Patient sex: M
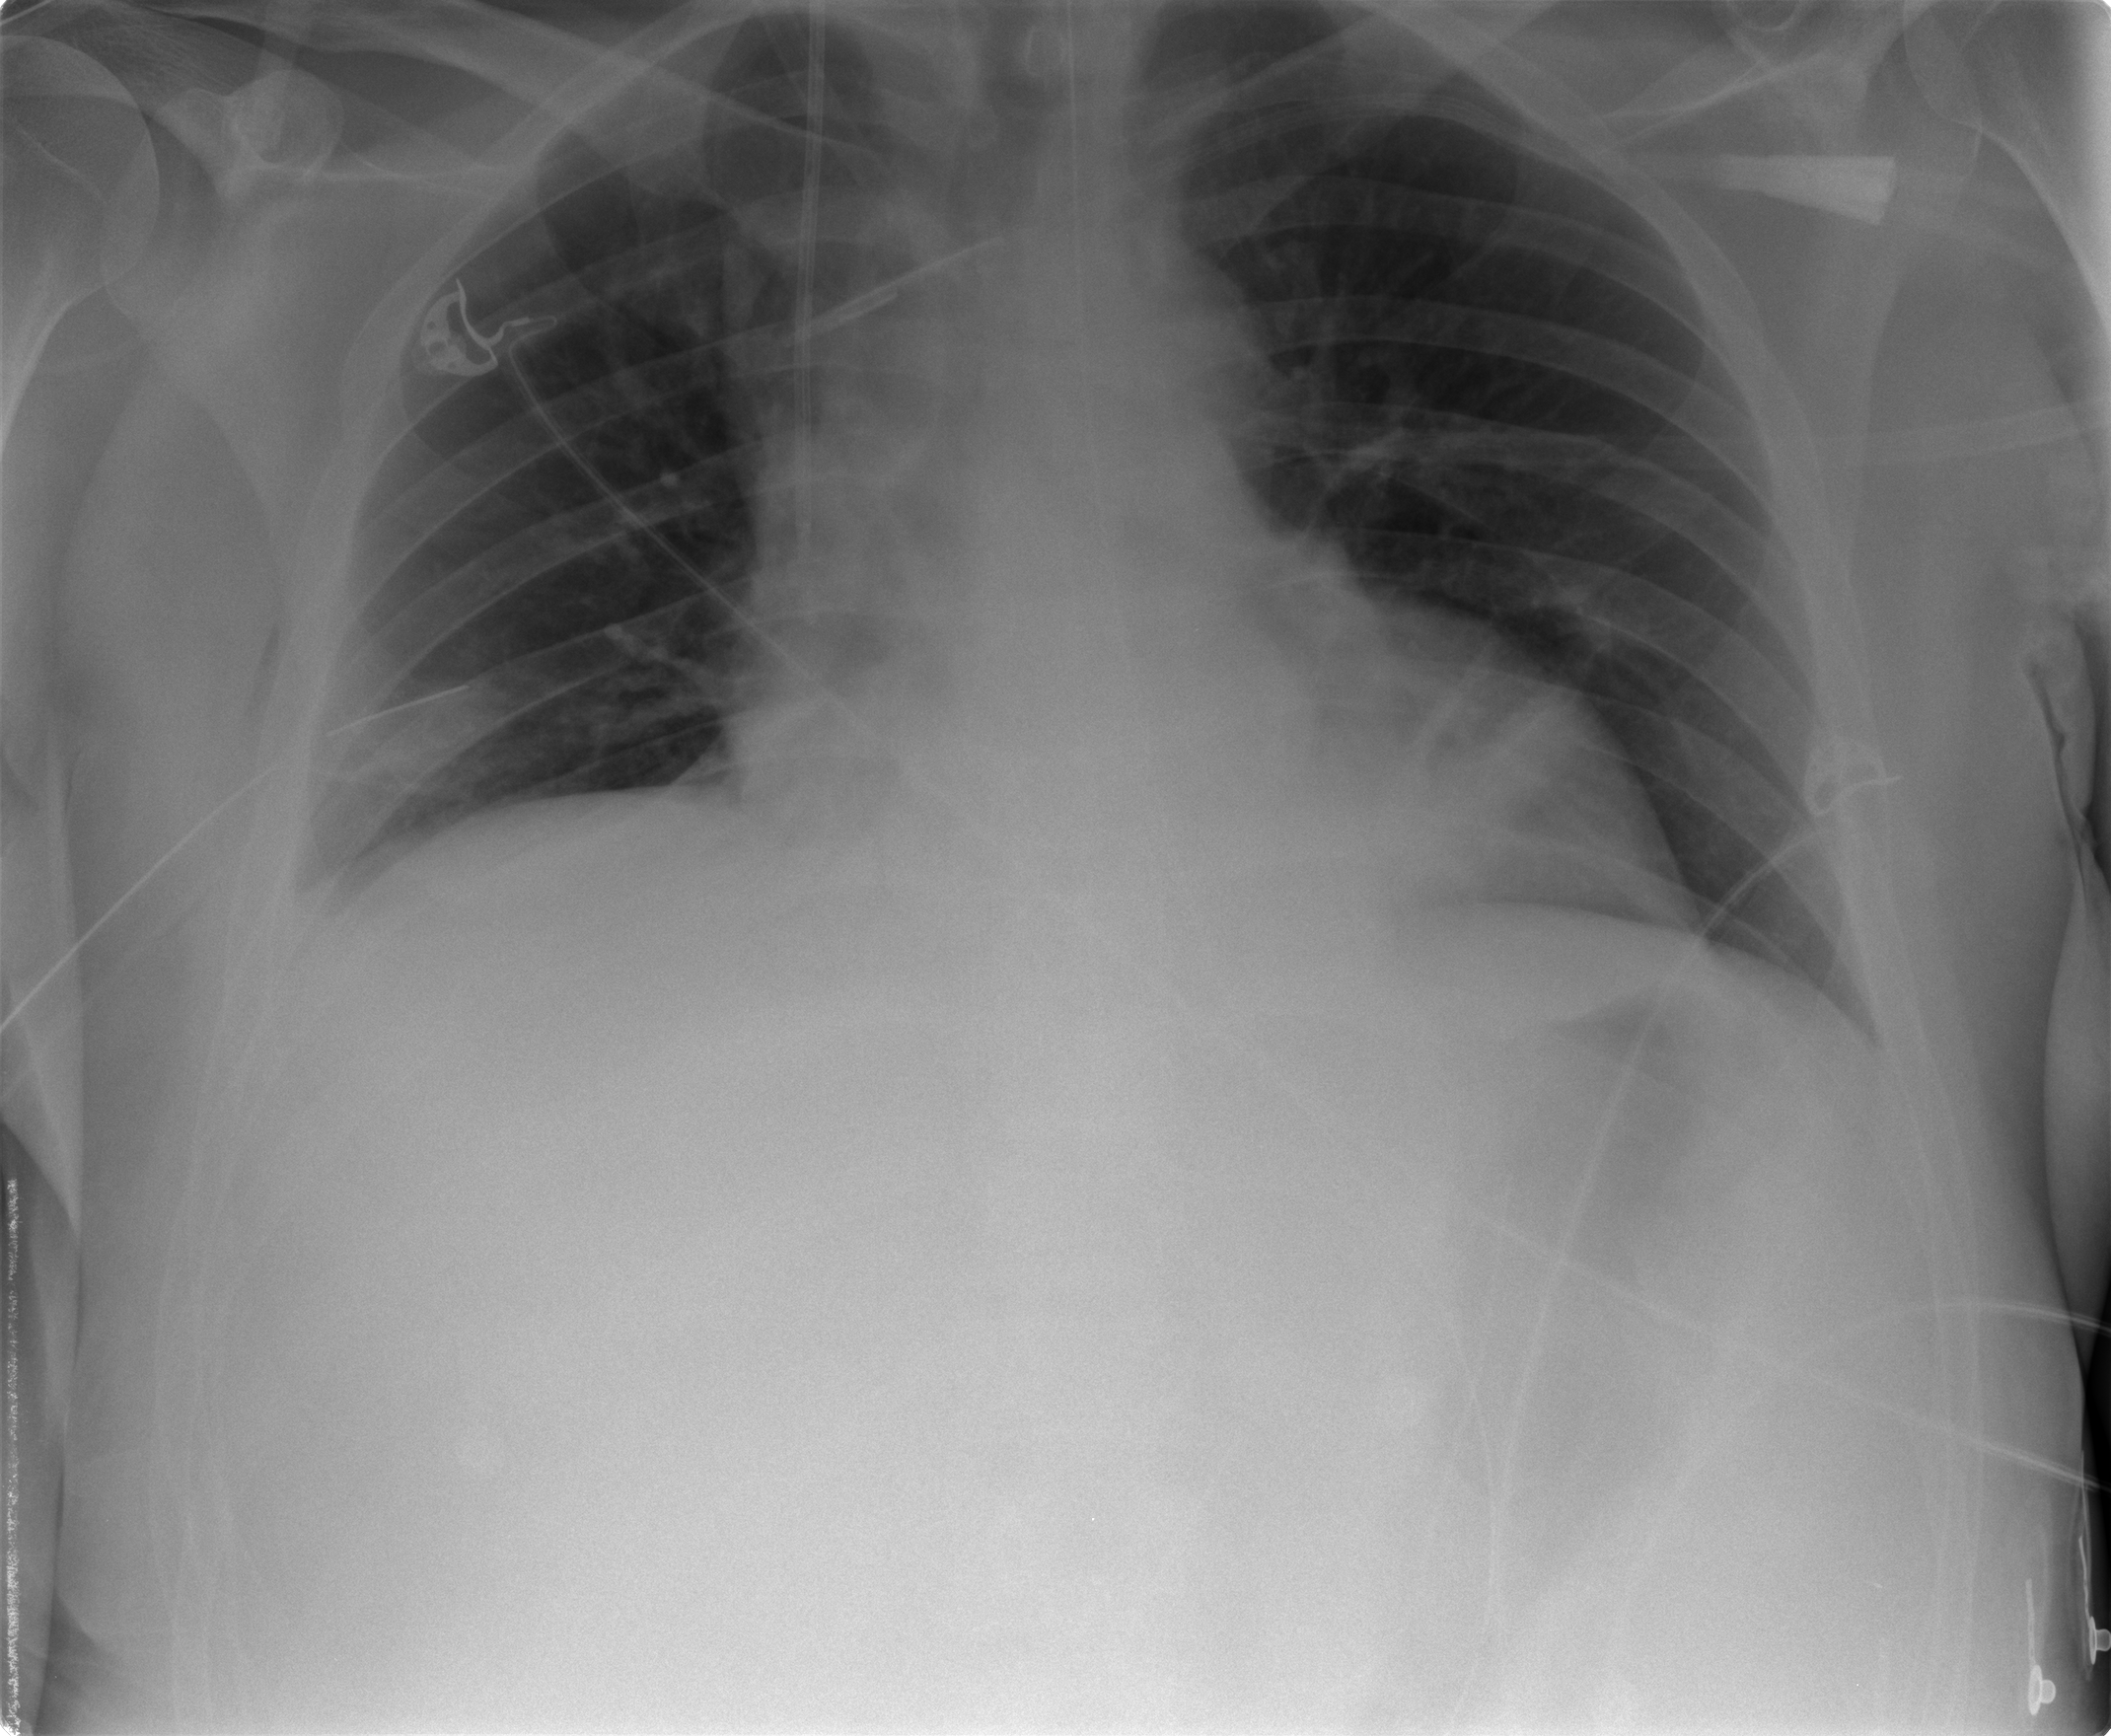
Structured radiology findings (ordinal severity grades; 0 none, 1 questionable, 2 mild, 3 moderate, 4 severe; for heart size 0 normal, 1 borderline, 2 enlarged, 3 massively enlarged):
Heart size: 2
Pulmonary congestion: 0
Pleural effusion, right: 2
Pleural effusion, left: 0
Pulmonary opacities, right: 0
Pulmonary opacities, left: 0
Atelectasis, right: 2
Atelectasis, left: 2